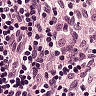
Metastatic tissue present: no